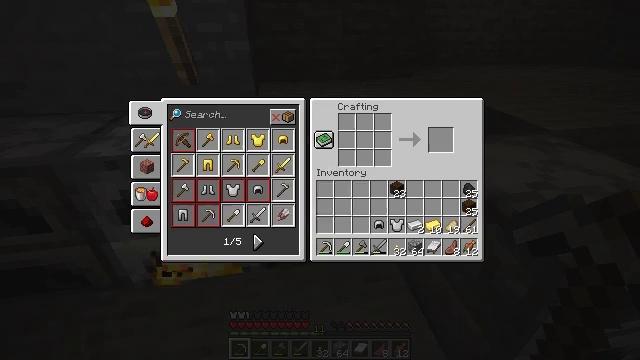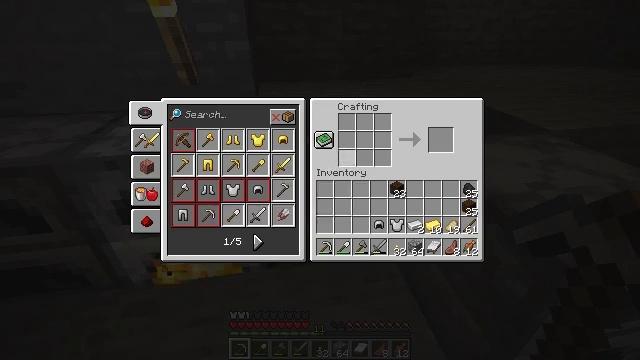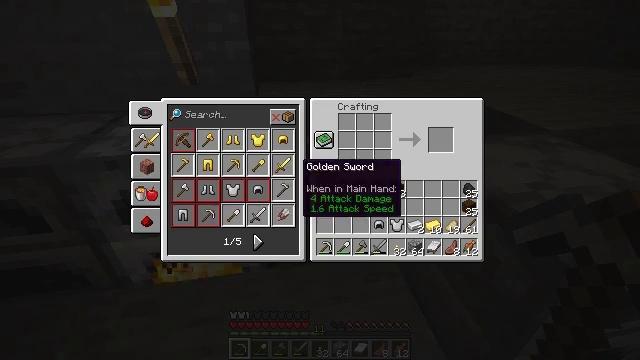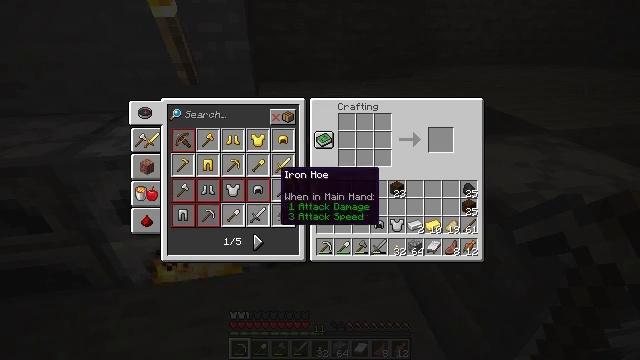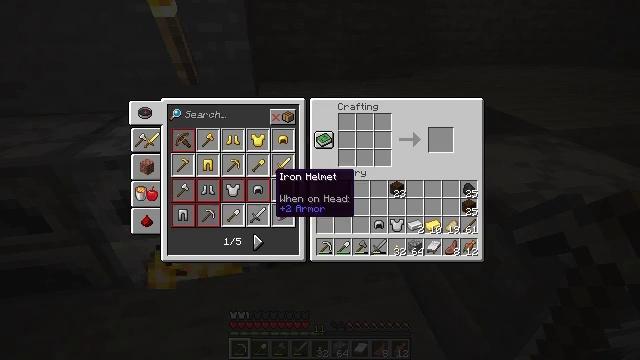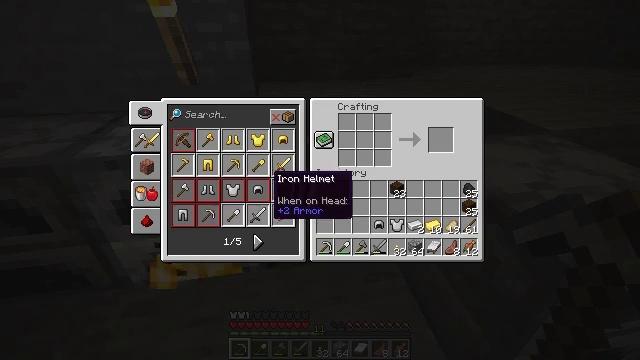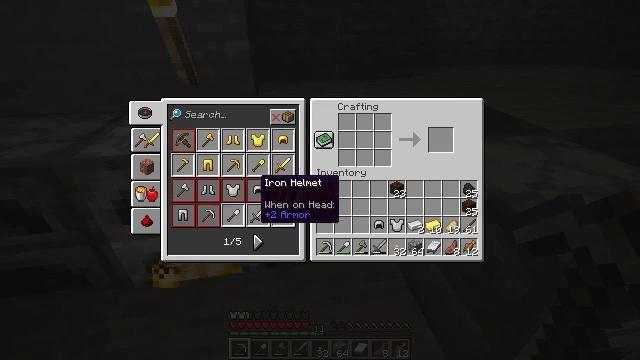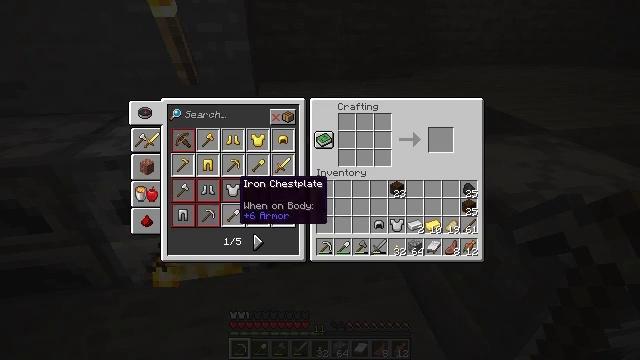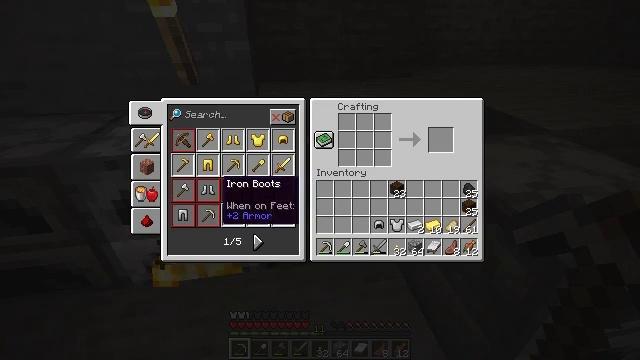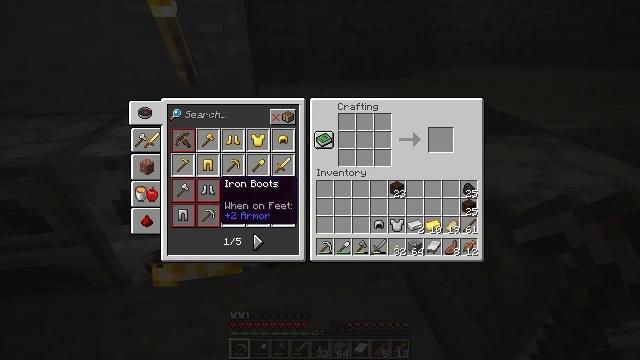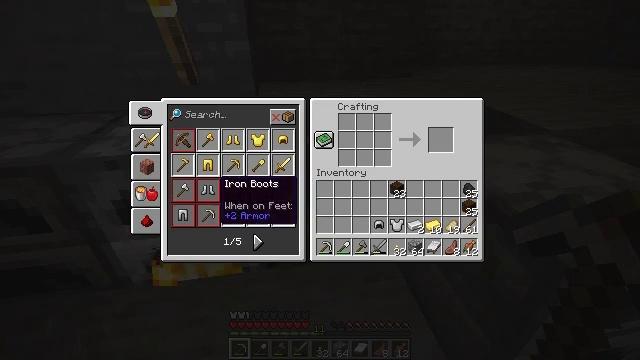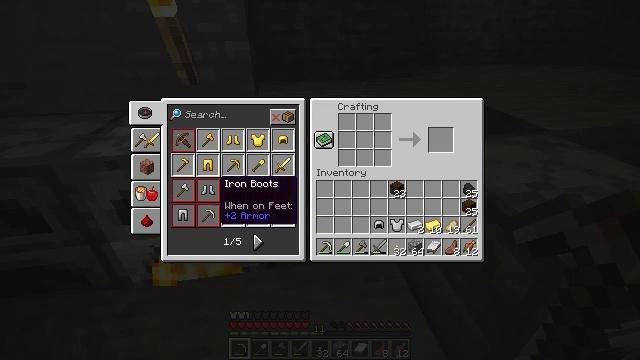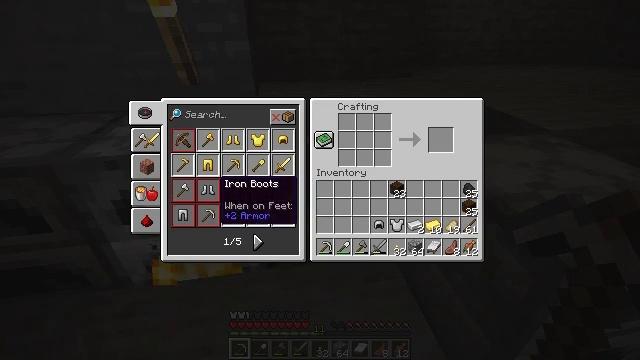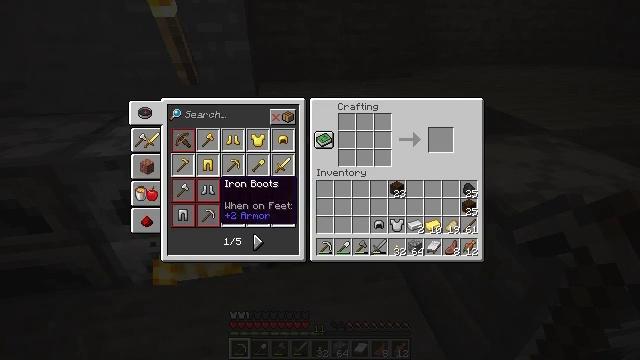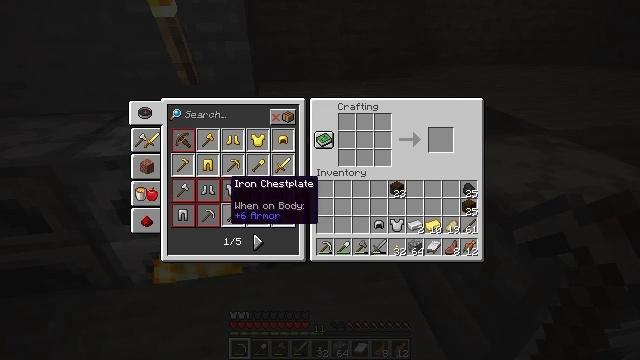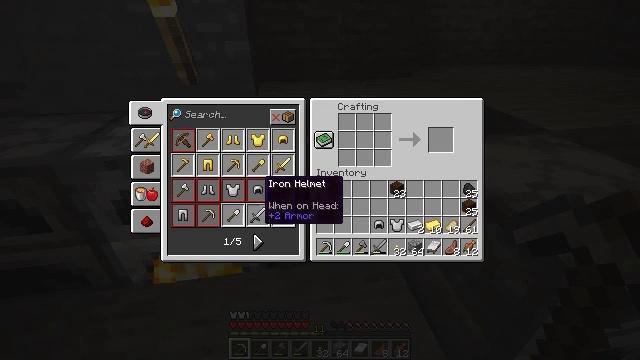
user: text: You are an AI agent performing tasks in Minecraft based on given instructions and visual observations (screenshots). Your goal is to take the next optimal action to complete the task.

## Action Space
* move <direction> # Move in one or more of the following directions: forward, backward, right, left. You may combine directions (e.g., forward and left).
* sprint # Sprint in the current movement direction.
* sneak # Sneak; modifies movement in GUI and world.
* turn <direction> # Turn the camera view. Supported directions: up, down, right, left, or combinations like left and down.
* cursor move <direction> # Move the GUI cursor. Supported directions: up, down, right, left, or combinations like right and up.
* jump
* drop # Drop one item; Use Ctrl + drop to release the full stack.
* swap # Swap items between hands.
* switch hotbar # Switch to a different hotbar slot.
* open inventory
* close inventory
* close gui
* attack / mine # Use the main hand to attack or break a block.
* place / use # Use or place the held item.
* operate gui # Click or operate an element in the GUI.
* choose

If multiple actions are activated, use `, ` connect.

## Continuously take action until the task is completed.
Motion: motion action
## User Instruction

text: Craft golden boots with gold ingots in the crafting table.
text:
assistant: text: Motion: sneak, cursor move left and down, open gui
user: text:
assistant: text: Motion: cursor move left and down
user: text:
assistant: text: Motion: cursor move left and down
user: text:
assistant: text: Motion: no_op
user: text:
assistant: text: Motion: no_op
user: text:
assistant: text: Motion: cursor move left
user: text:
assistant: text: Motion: cursor move left
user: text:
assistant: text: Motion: cursor move left
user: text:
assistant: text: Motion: no_op
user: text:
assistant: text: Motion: no_op
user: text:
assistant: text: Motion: no_op
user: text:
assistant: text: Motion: no_op
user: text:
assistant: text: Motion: no_op
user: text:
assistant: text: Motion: cursor move right
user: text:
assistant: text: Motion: cursor move right
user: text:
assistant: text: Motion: cursor move right
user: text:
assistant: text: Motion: cursor move right
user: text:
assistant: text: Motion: cursor move right
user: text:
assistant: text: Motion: cursor move right
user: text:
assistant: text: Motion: cursor move right
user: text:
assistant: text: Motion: cursor move right
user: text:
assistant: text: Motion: no_op
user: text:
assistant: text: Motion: no_op
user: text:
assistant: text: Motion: no_op
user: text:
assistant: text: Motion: no_op
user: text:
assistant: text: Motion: no_op
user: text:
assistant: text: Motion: no_op
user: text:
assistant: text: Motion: no_op
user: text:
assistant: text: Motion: no_op
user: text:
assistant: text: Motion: no_op